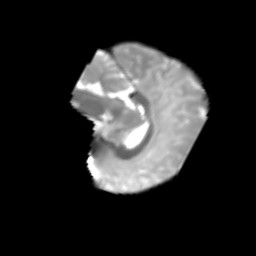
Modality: T2w
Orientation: sagittal
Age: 6
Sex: male
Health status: healthy